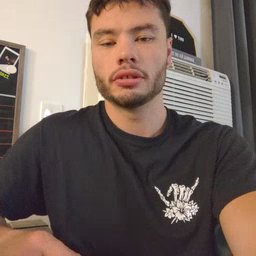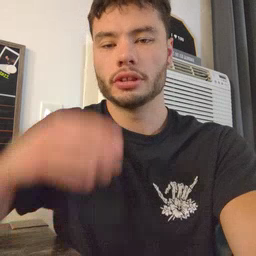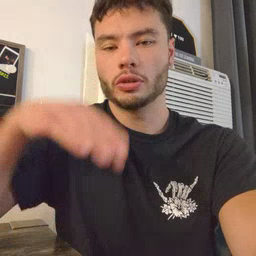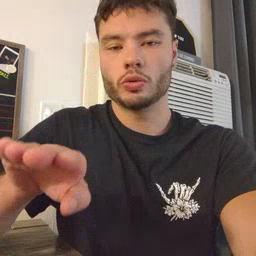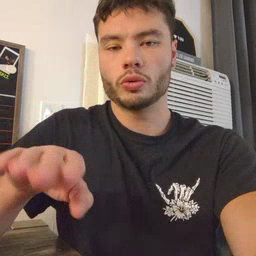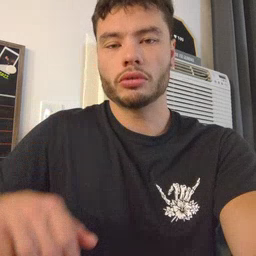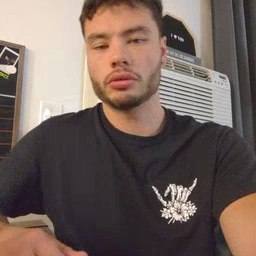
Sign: into